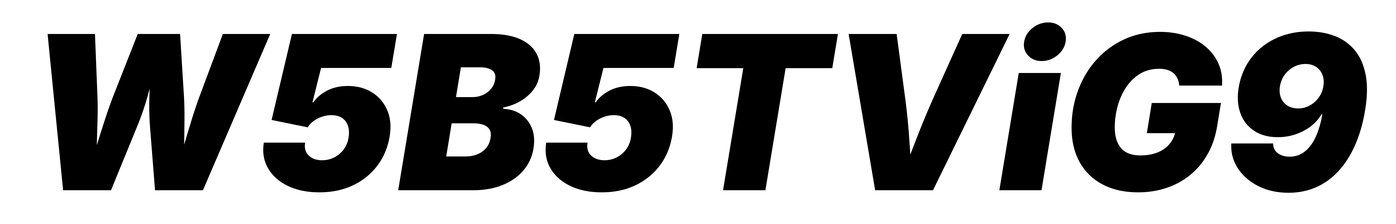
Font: Inter-Italic_Black_Italic